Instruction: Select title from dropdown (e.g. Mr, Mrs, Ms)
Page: traveler
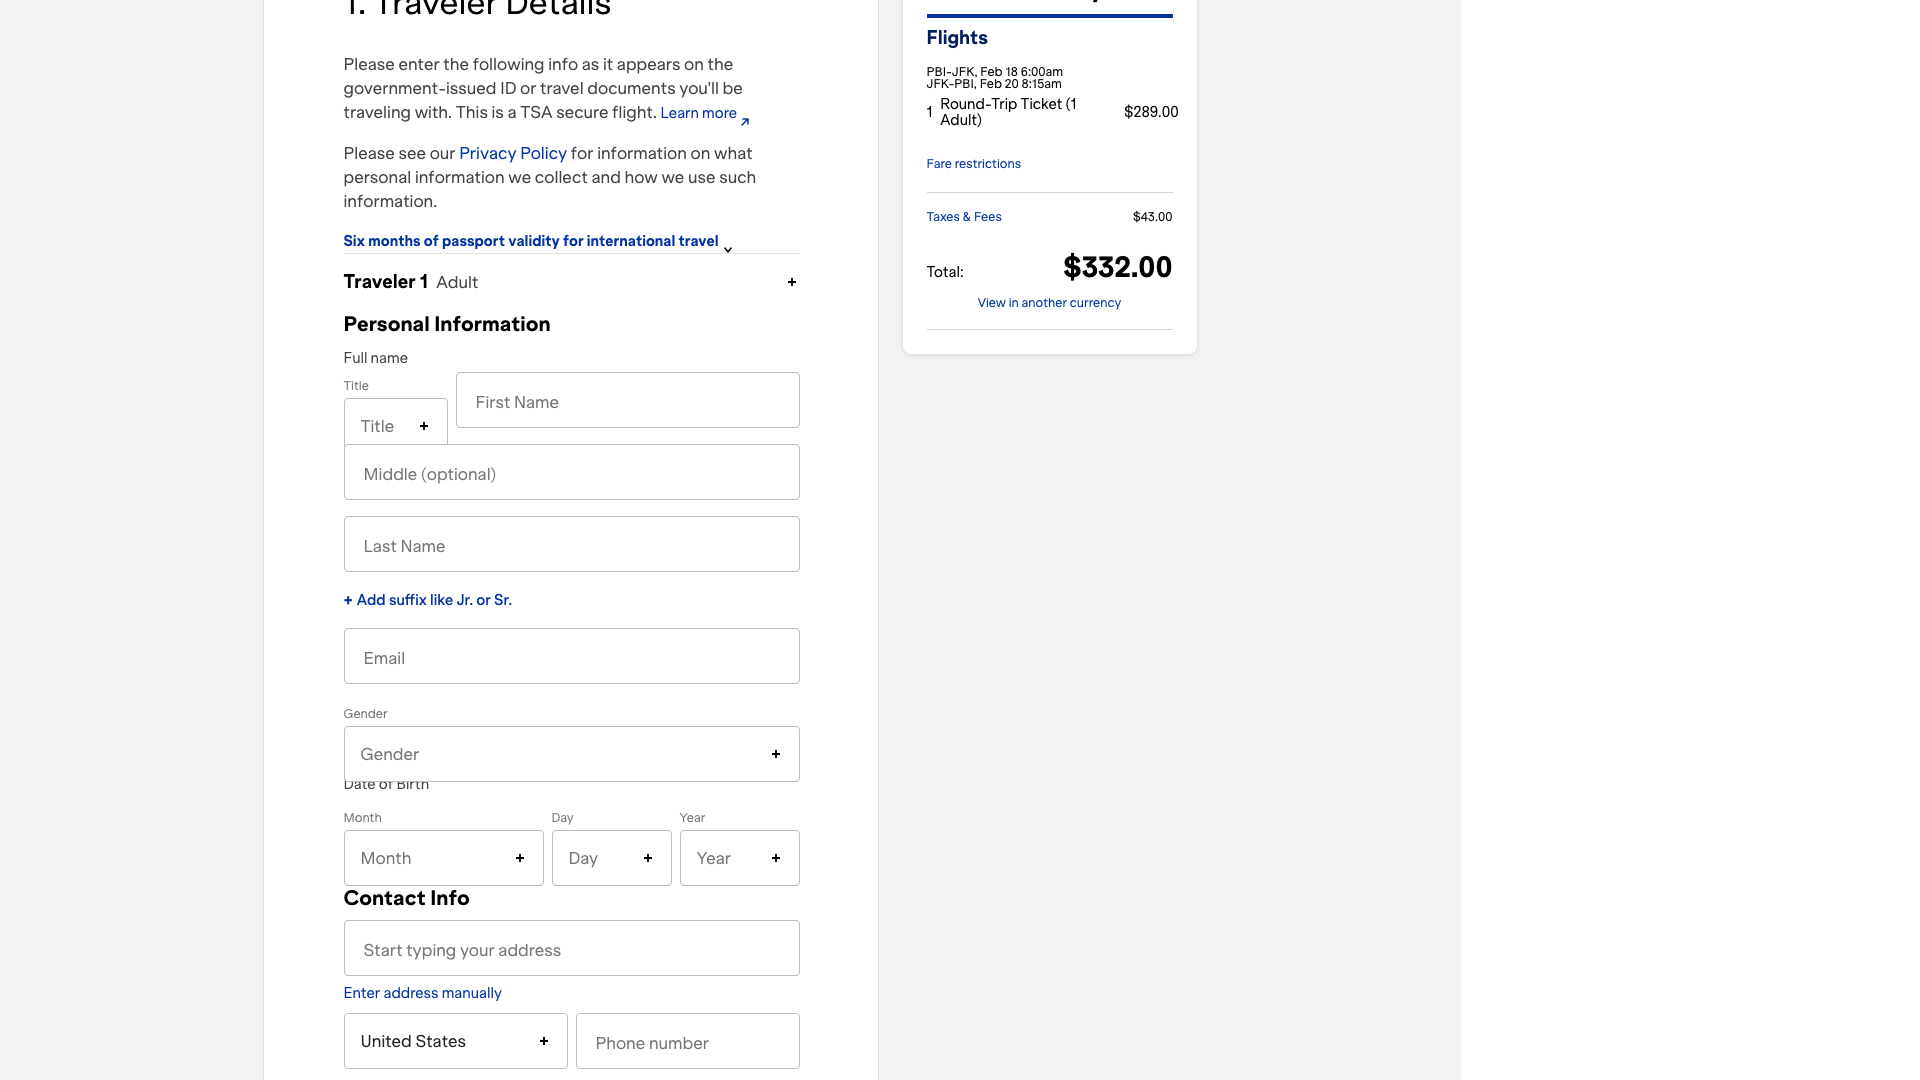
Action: click